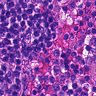
Metastatic tissue present: no